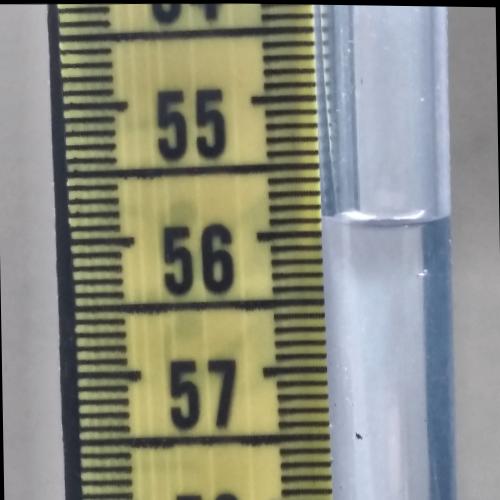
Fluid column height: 55.9 cm